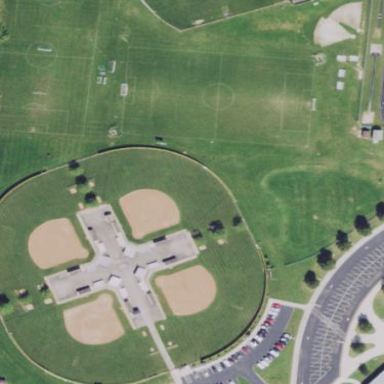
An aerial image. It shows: Softball pitch for leisure land activities.